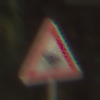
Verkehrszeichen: AmphibienwanderungRechts
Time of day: SunriseSunset
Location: Outdoor (Suburban)
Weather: Clear
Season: NotSpecified
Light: Natural